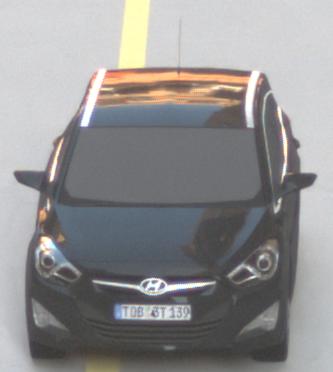
Make: Hyundai
Model: i40 Kombi 1.6 GDI
Detailed model: i40 (VF) Kombi
Model produced from: 2012/08
Model produced until: 2013/09
Doors: 5
Color: black
Road condition: dry road
Daytime: morning or afternoon
Contrast: medium contrast